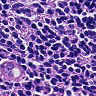
Metastatic tissue present: no